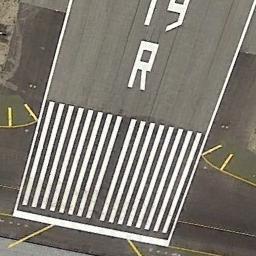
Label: runway